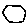
Label: hexagon